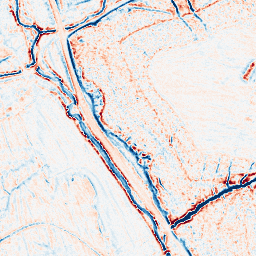
Category: edge_preserving
Decomposition family: bilateral
Decomposition parameters: d: 9
sigma_color: 100
sigma_space: 100
Upsampling method: regularized
Upsampling parameters: scale: 4
lambda_reg: 0.001
Upsampling scale: 4